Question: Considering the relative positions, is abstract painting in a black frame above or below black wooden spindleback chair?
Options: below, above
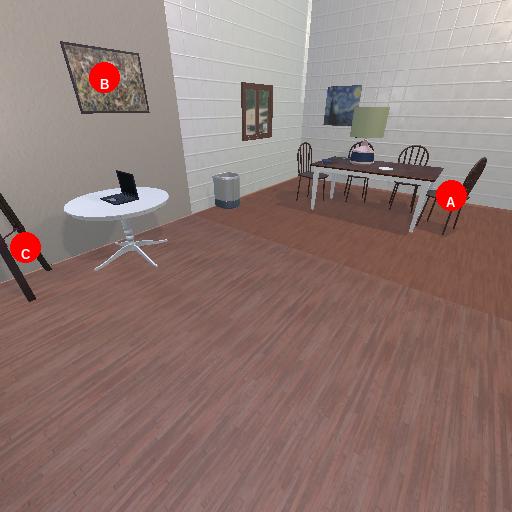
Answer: below